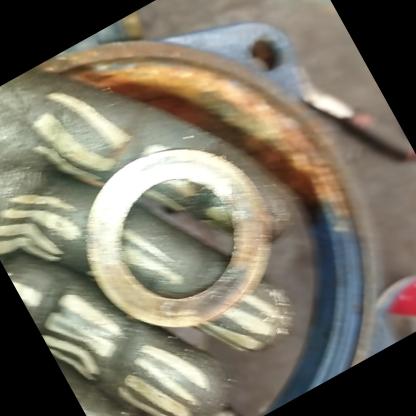
Klasa: inne